Question: What is the maximum amount of money that can be robbed from the houses? The neighbour houses cannot be robbed at the same time.
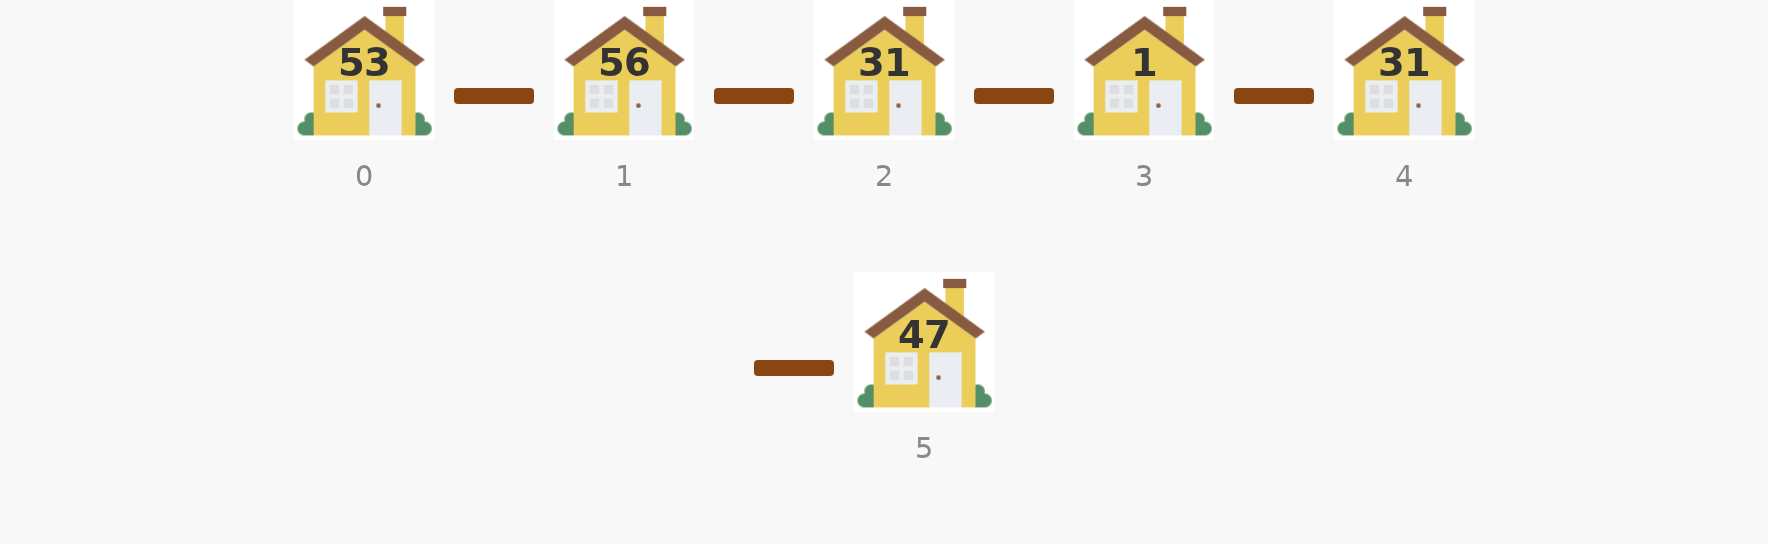
Answer: 131